Fundus camera: zeiss
Shooting center: fovea
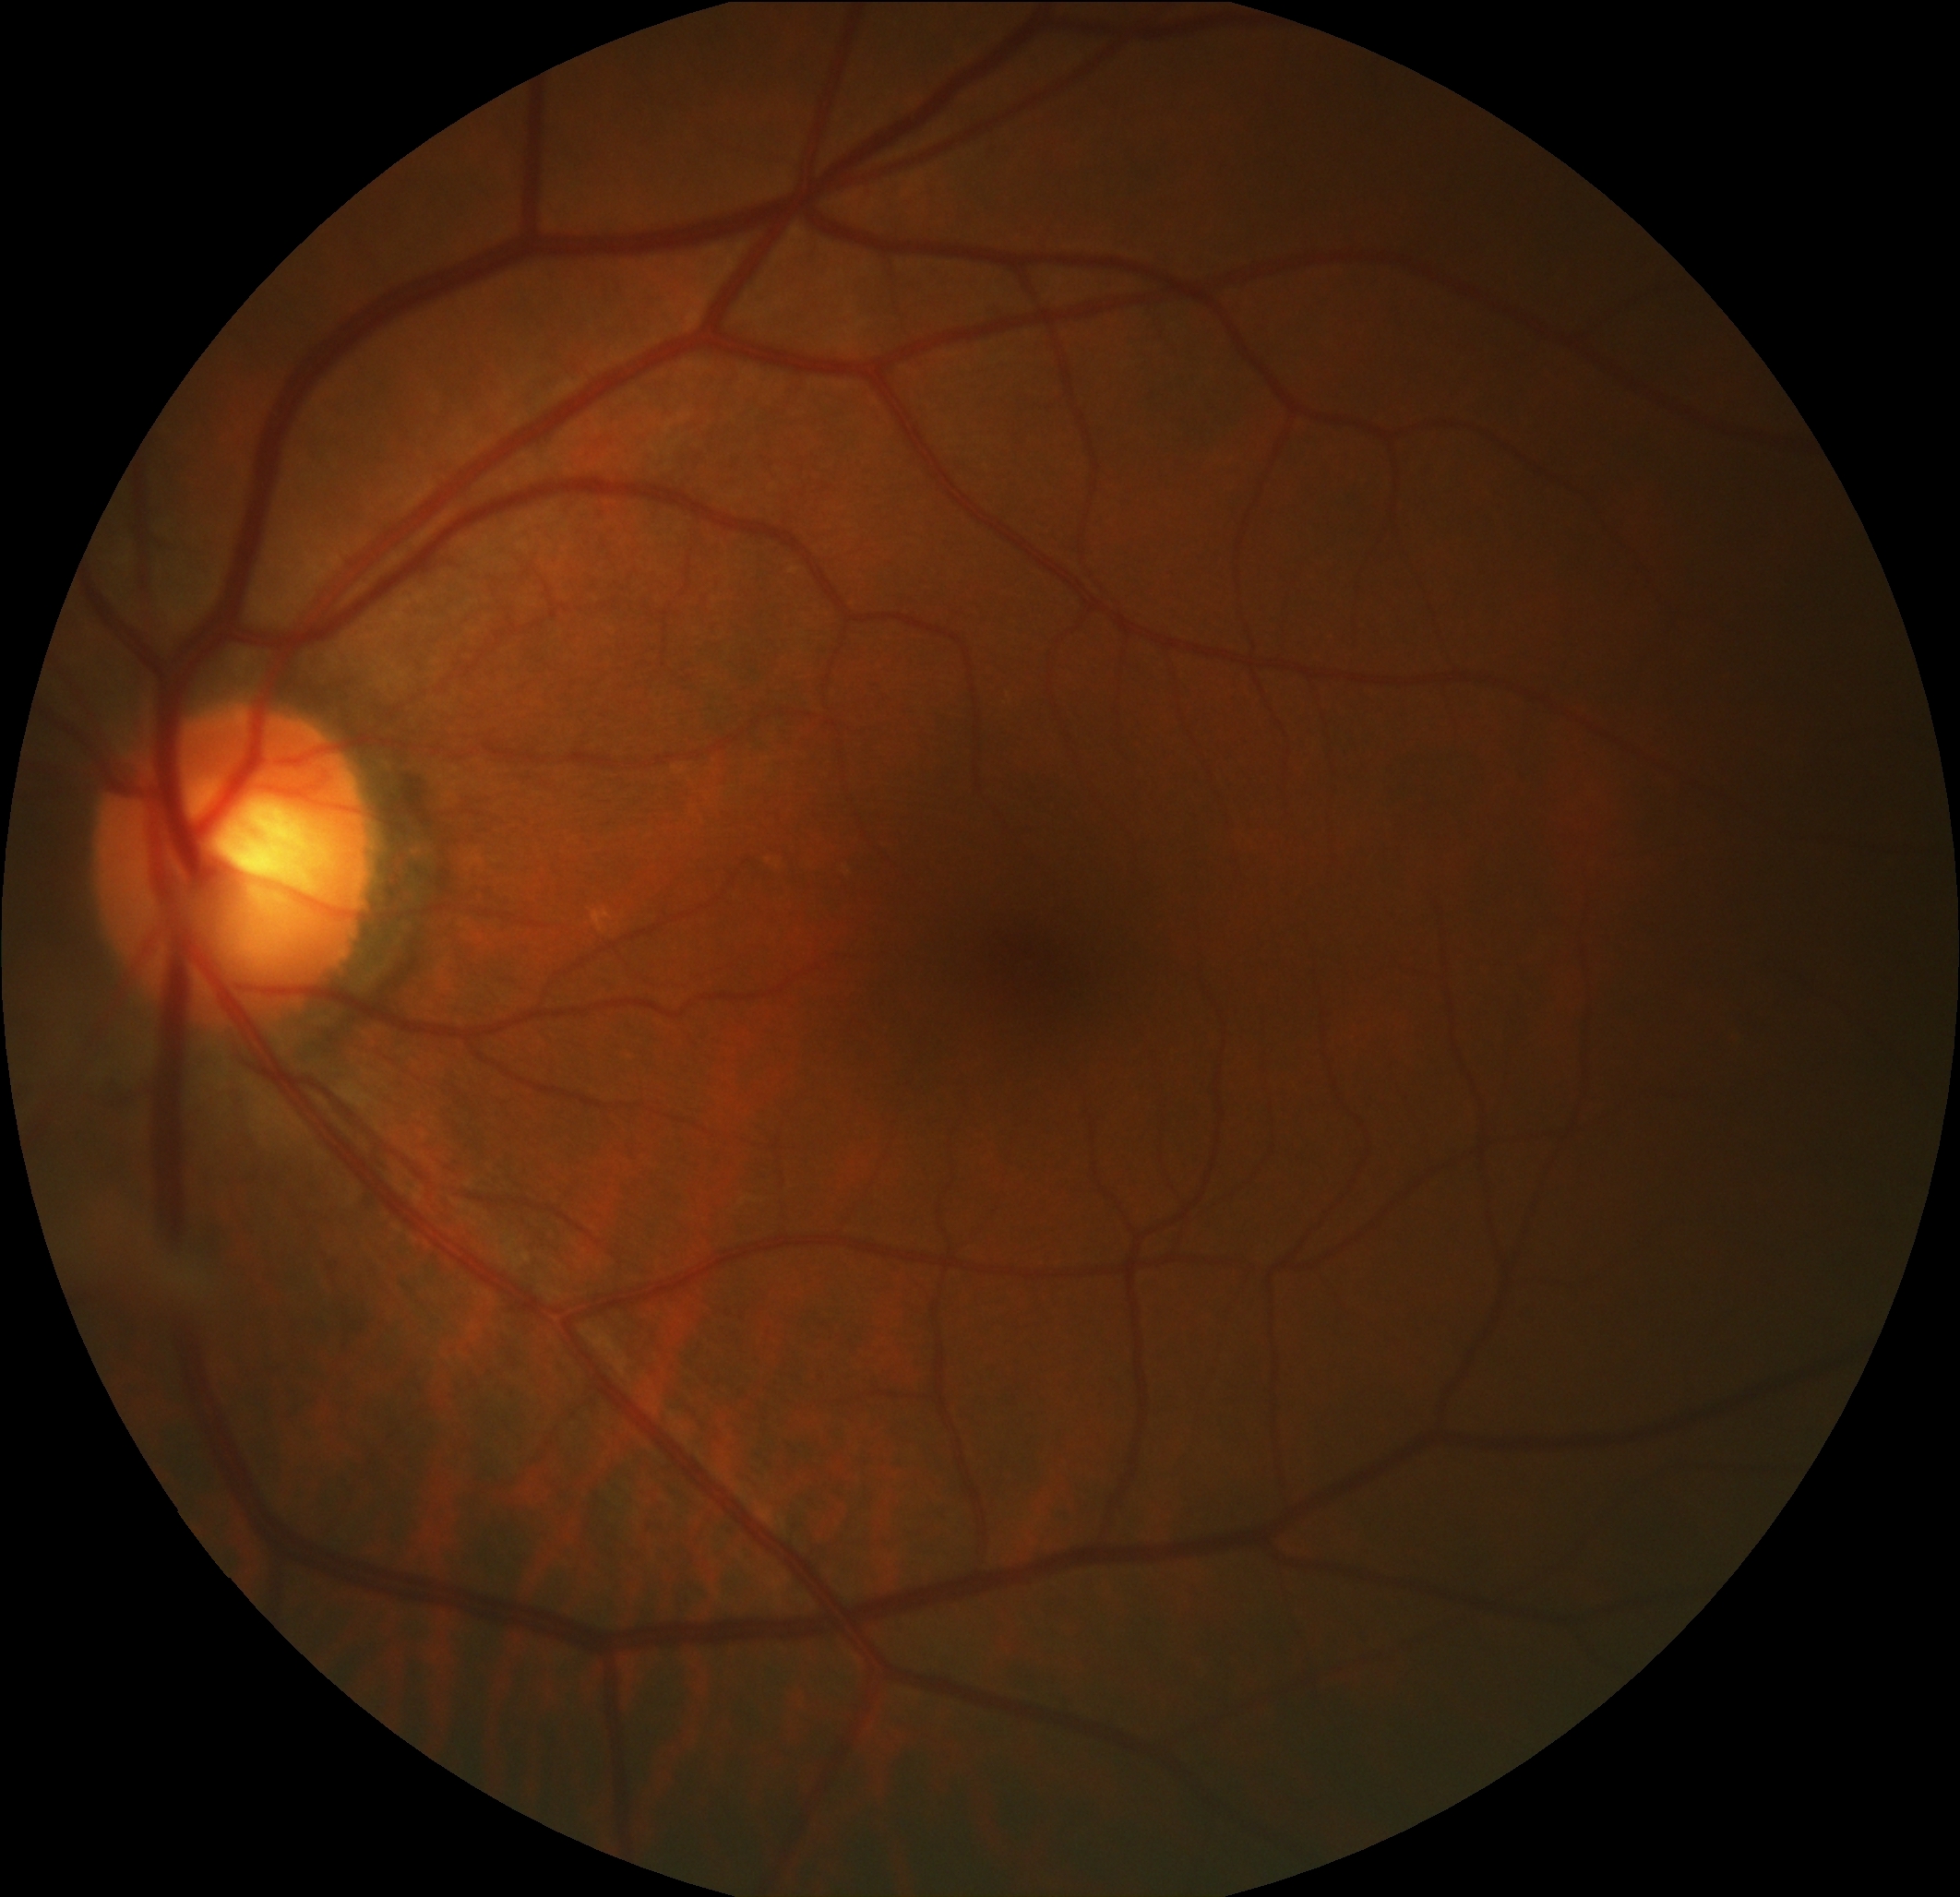
Pathologic myopia: no
Patchy retinal atrophy: present
Retinal detachment: absent